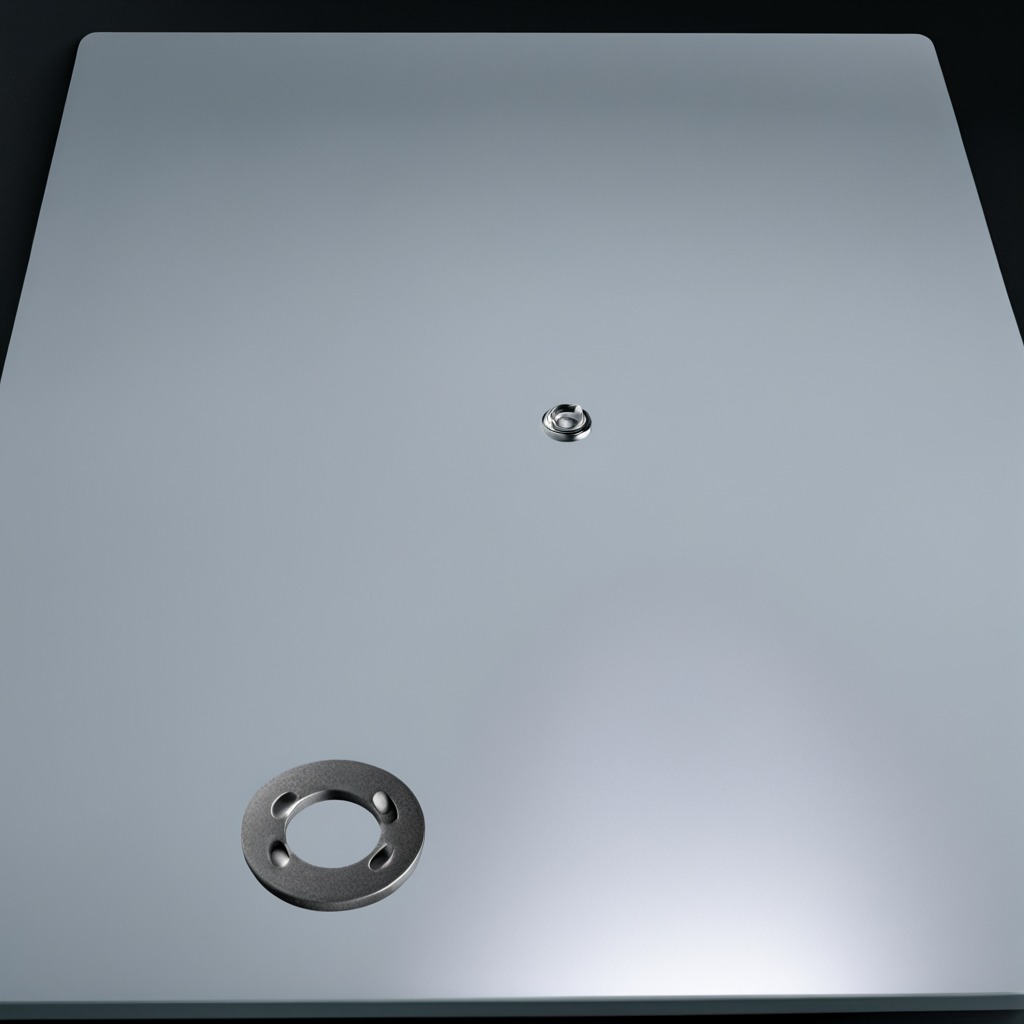
A flat metal washer is lying on a clean empty table in a railway signal maintenance room lit by harsh overhead fluorescents.